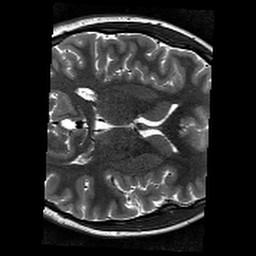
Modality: T2w
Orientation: axial